Question: I retrieve from an api with http.get() an array of objects. Each of item has only one property inside it: "number". I want that property to be stored in an array in my app.component. I will then use that array as data for a chart using chart.js, which for now works fine. It's more than a day that I am trying but can't figure out how to do it. Can you tell me please?

app.component.ts
'''
import { Component } from '@angular/core';
import { Http, Response } from '@angular/http';
import { Observable } from 'rxjs/Rx';
import 'rxjs/Rx';
import * as moment from 'moment';
@Component({
selector: 'app-root',
templateUrl: './app.component.html',
styleUrls: ['./app.component.css']
})
export class AppComponent {
title = 'app';
nrs: any;
count: any;
public listNrs: Array<number> = [];
private apiAllUrl: string = 'http://localhost:3000/api/all';
private apiCountUrl: string = 'http://localhost:3000/api/count';
//private apiBothUrl: string = 'http://localhost:3000/api/both';
constructor(private http:Http) {
let now = moment.locale("it");
}
ngOnInit() {
this.getAllNrs();
this.getCountNrs();
this.getDataNumbers();
//this.getCount();
//this.loadData();
}
getAllNrs() {
this.http.get(this.apiAllUrl)
.map((res:Response) => res.json())
.subscribe(
data => { this.nrs = data},
err => console.error(err),
() => console.log(this.nrs)
);
}
getCountNrs(){
this.http.get(this.apiCountUrl)
.map((res:Response) => res.json())
.subscribe(
data => { this.count = data},
err => console.error(err),
() => console.log(this.count)
);
}
getDataNumbers(){
}
//tried using jsonp
/*loadData() {
this.jsonp.get(this.apiAllUrl)
.map(res => res.json())
.subscribe(data => console.log(data));
}*/
/*getCount(){
this.getAllNrs();
for(let nr of this.nrs){
console.log(this.nrs.nr[1]);
}
}*/
newDate(days) {
return moment().add(days, 'days');
}
public lineChartData:Array<any> = [
{data: [4, 5, 56, -23, 4,], label: 'Indexer meta served links'},
];
public lineChartData1:Array<any> = [
{data: [-23, 4, 4, 5, 56], label: 'Indexer served links'},
];
public lineChartData2:Array<any> = [
{data: [4, 5, 4, 56, -23], label: 'Real-Time served links'},
];
public lineChartLabels:Array<any> = ['1 Lug 2017', '2 Lug 2017', '3 Lug 2017', '4 Lug 2017', '5 Lug 2017'];
public lineChartOptions:any = {
responsive: true,
/*
scales: {
xAxes: [{
type: 'time',
time: {
displayFormats: {
'millisecond': 'DD MMM',
'second': 'DD MMM',
'minute': 'DD MMM',
'hour': 'DD MMM',
'day': 'DD MMM',
'week': 'DD MMM',
'month': 'DD MMM',
'quarter': 'DD MMM',
'year': 'DD MMM',
}
}
}],
},
*/
};
public lineChartColors:Array<any> = [
{ // grey
backgroundColor: 'rgba(255,55,55,0.2)',
borderColor: 'rgba(255,55,55,1)',
pointBackgroundColor: 'rgba(255,55,55,1)',
pointBorderColor: '#fff',
pointHoverBackgroundColor: '#fff',
pointHoverBorderColor: 'rgba(255,55,55,0.8)'
},
];
public lineChartLegend:boolean = true;
public lineChartType:string = 'line';
// events
public chartClicked(e:any):void {
console.log(e);
}
public chartHovered(e:any):void {
console.log(e);
}
}
'''
app.module.ts
'''
import { BrowserModule } from '@angular/platform-browser';
import { NgModule } from '@angular/core';
import { HttpModule } from '@angular/http';
import { AppComponent } from './app.component';
import { ChartsModule } from 'ng2-charts/ng2-charts';
/*import { DataService } from './data.service';
import { DataComponent } from './data/data.component';*/
@NgModule({
declarations: [
AppComponent,
/*DataComponent*/,
],
imports: [
BrowserModule,
HttpModule,
ChartsModule
],
providers: [/*DataService*/],
bootstrap: [AppComponent]
})
export class AppModule { }
'''
'getAllNrs()' gets an array of objects where each of those has a property named number.
'getAllCount()' gets an array of objects where each of those has a property named count.
The problem is that even if I try to map it into an array it tells me that 'this.nrs' is undefined and cannot get its length (Err: 'Cannot read property 'length' of undefined'). Do you have any idea why it does so?
If there is anything else you need let me know and I'll provide it.
Thanks!
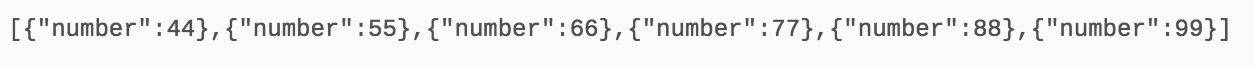
Answer: From your comment, you will need to initialize your all your properties in your constructor, else it will get 'undefined'. Typescript cannot magically know the default values of it even if you give it a type.
'''
export class AppComponent {
title = 'app';
nrs: any;
count: any;
public listNrs: Array<number> = [];
constructor(private http: Http) {
let now = moment.locale("it");
//initialize your values.
this.nrs = [];
this.count = 0;
}
//other codes
}
'''
After that, you can use '.map()' to return an array of numbers in your 'getAllNrs()'
'''
getAllNrs() {
this.http.get(this.apiAllUrl)
.map((res: Response) => res.json())
.subscribe(
data => {
this.nrs = data.map(nrObj => nrObj.number)
},
);
}
'''